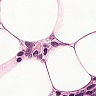
Metastatic tissue present: no